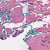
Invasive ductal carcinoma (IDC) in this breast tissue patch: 0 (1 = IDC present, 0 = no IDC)